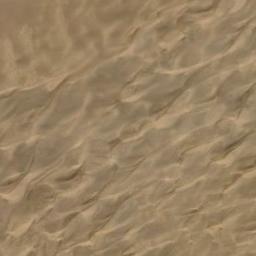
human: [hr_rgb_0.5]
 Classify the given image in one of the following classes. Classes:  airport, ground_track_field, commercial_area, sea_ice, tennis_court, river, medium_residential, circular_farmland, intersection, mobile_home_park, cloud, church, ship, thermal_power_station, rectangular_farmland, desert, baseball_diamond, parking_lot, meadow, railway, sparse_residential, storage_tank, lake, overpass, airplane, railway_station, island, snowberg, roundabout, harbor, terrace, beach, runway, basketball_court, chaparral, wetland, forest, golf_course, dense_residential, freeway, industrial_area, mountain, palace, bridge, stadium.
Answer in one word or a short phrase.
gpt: desert